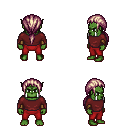
a pixel art fantasy rpg character, male body template, orc, green skin, maroon long-sleeve shirt, red pants, white blonde ponytail hairstyle, cloth bracers, four views (front, back, left, right), 2x2 character sprite sheet, small pixel art, hard edges, no anti-aliasing